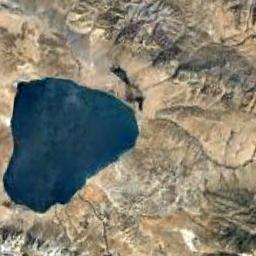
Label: lake